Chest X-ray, PA view. Patient: 41 years old, sex M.
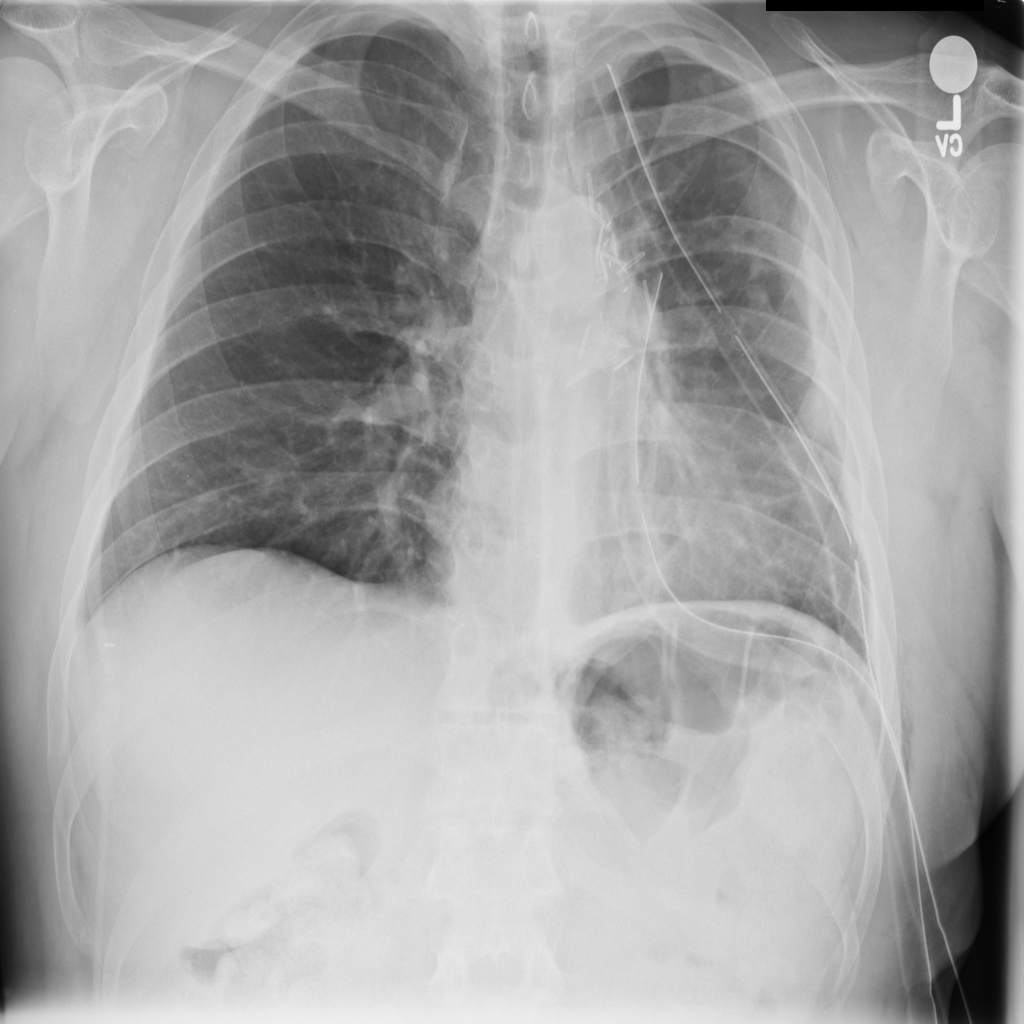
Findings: No Finding